Aerial crown-view tile of a tropical tree (Barro Colorado Island, Panama), acquired 20241216:
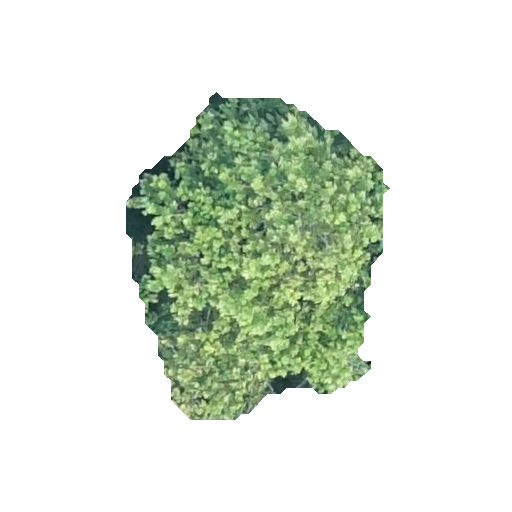
Species: Anacardium excelsum
GBIF accepted scientific name: Anacardium excelsum
Crown area: 90.868 m²